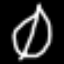
Label: leaf